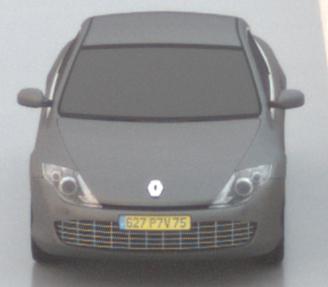
Make: Renault
Model: Laguna Coupé TCe 170
Detailed model: Laguna (III) Coupé
Model produced from: 2010/11
Model produced until: 2011/05
Doors: 2
Color: gray
Road condition: wet road
Daytime: sunrise or sunset
Contrast: low contrast